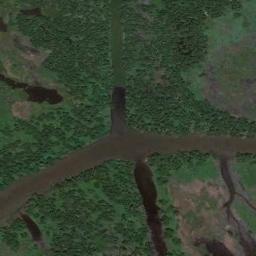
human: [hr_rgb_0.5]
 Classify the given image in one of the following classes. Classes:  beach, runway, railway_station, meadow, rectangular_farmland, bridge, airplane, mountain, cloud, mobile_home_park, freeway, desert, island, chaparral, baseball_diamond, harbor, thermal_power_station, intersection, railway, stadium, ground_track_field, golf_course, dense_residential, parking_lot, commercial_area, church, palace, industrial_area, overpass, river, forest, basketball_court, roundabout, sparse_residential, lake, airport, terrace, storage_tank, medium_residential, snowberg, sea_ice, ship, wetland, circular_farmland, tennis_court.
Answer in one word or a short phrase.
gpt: wetland